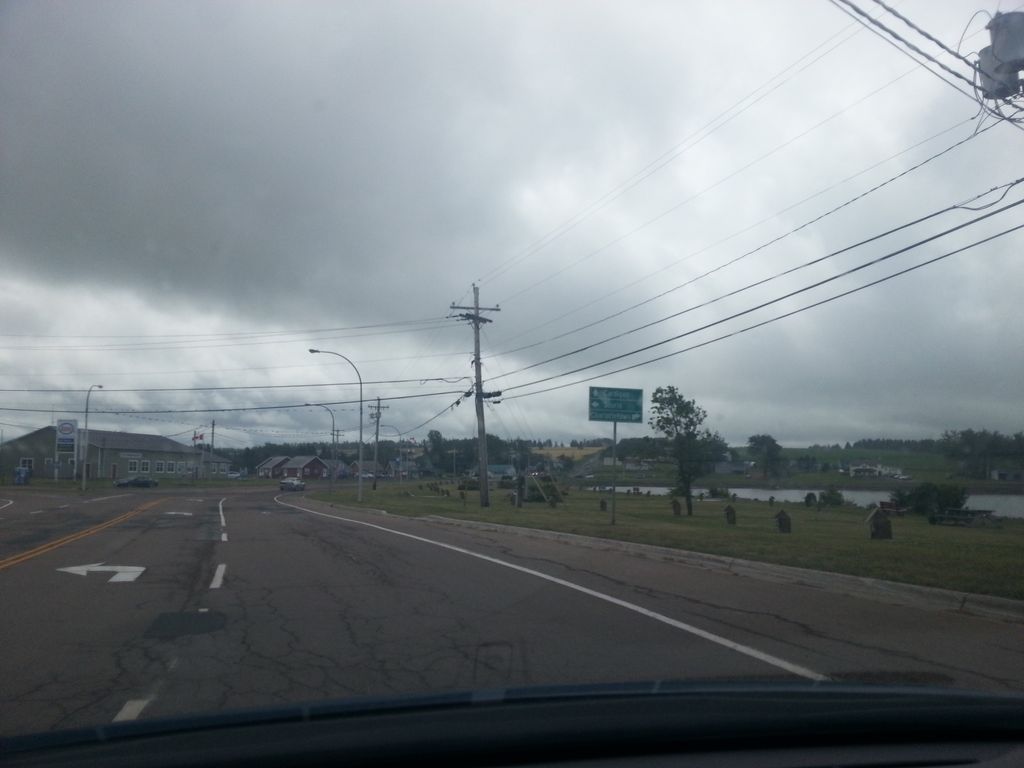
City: charlottetown